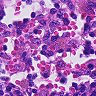
Metastatic tissue present: no